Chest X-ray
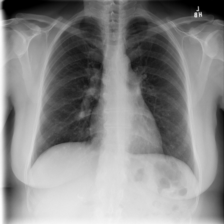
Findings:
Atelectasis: negative
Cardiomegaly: negative
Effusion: negative
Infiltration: negative
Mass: negative
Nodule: negative
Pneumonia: negative
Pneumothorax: negative
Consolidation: negative
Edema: negative
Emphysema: negative
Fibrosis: negative
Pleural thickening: negative
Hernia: negative